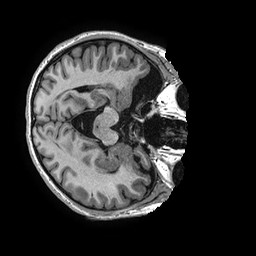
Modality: T1w
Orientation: axial
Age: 49
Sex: female
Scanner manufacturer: ge
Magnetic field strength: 3 T
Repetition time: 0.006952 s
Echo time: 0.00292 s